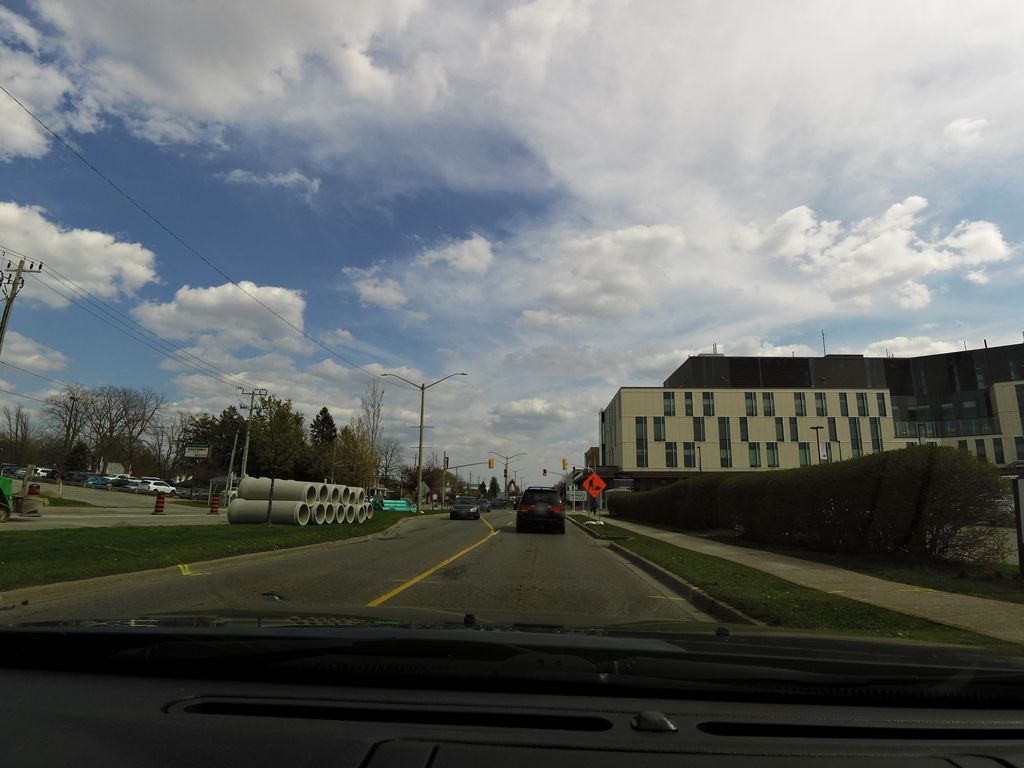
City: kitchener-waterloo